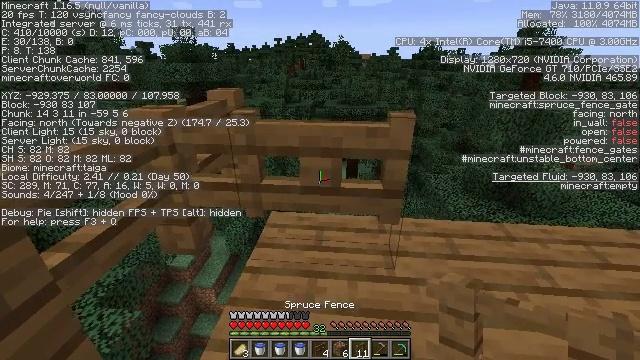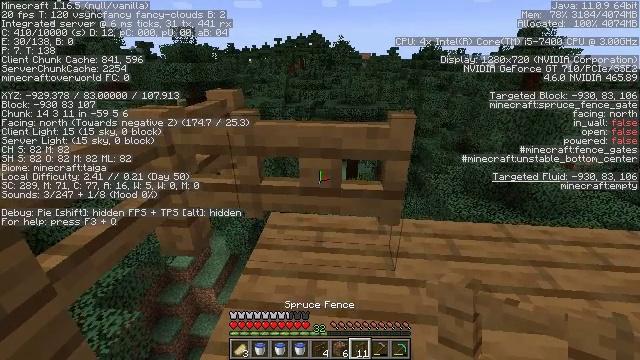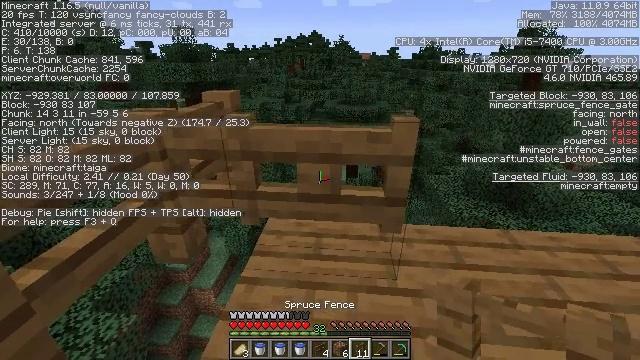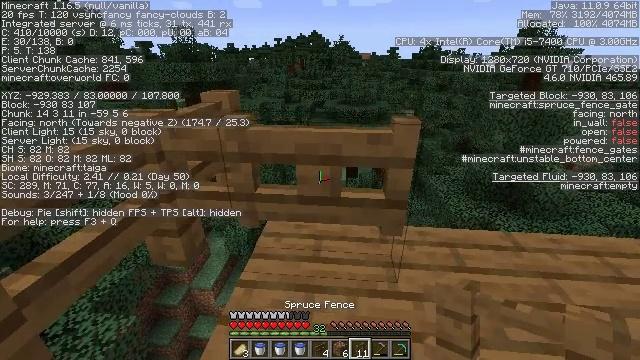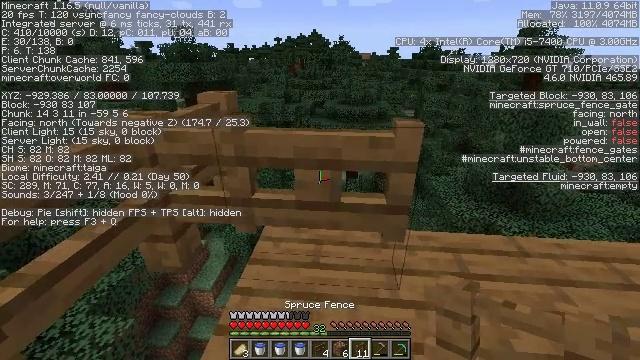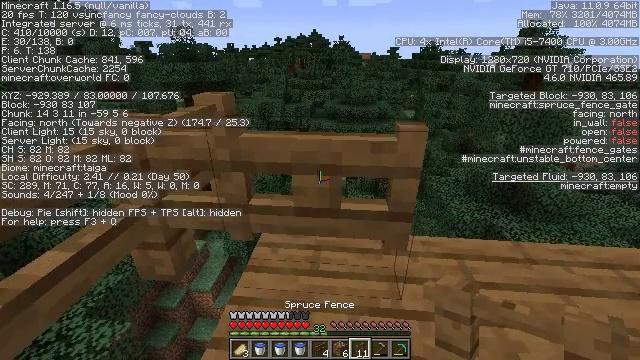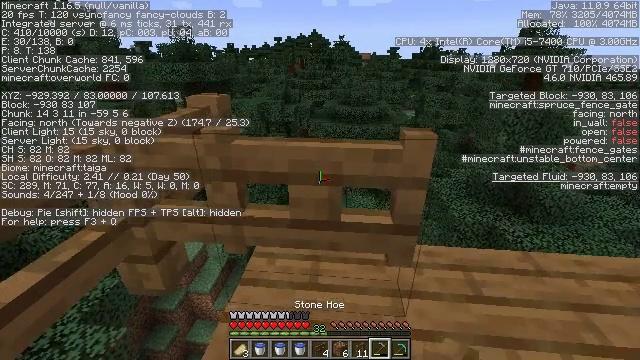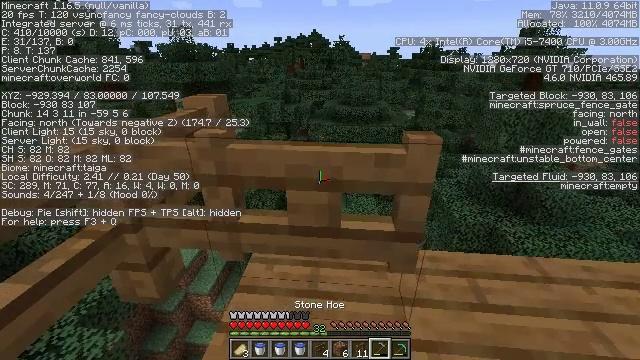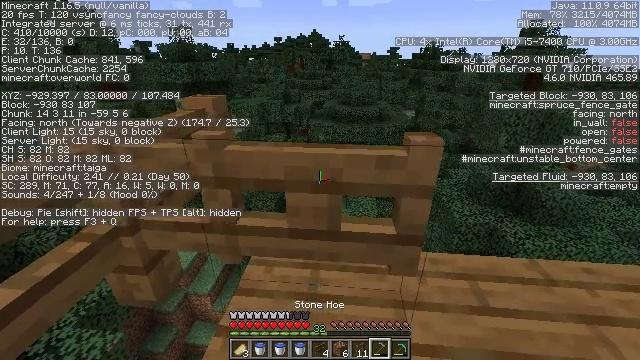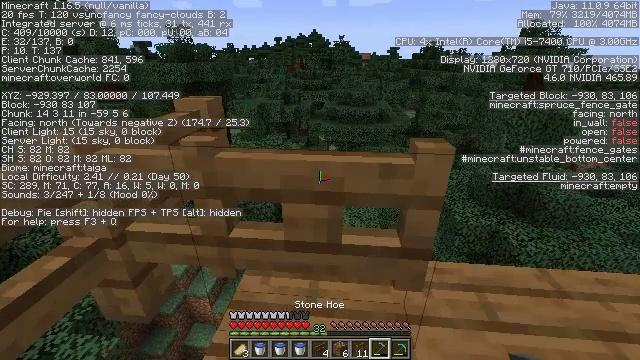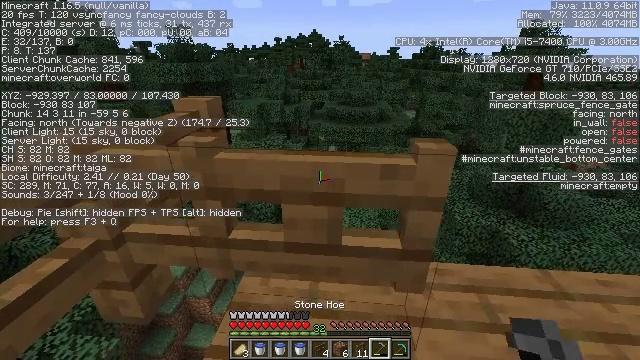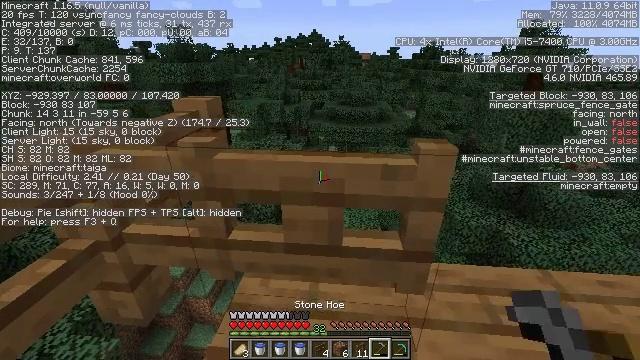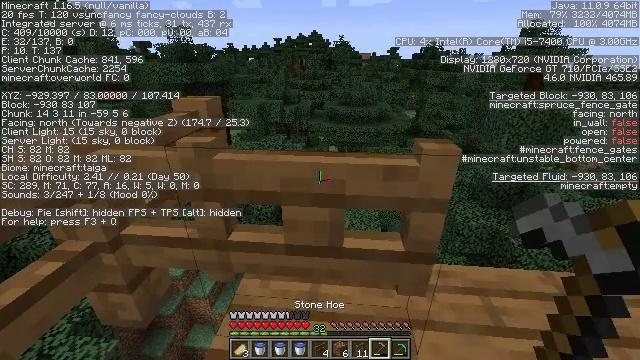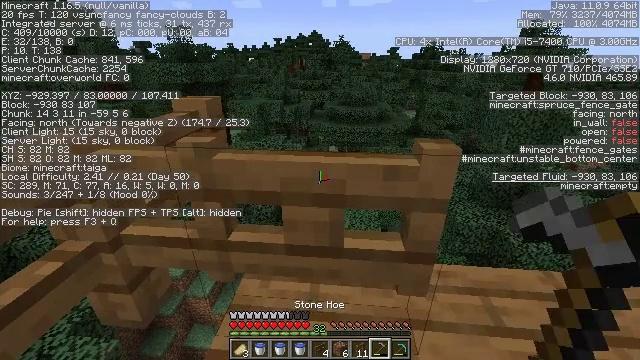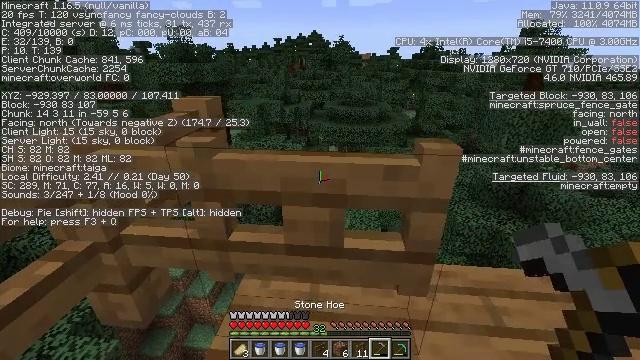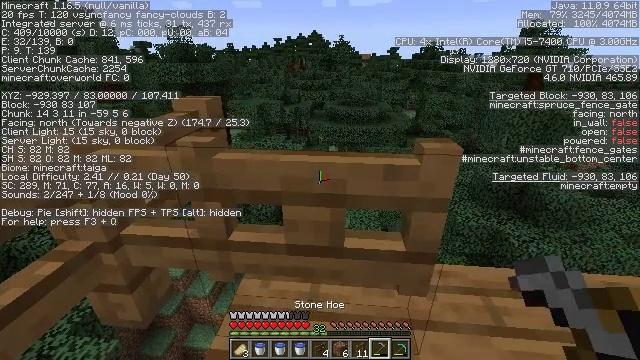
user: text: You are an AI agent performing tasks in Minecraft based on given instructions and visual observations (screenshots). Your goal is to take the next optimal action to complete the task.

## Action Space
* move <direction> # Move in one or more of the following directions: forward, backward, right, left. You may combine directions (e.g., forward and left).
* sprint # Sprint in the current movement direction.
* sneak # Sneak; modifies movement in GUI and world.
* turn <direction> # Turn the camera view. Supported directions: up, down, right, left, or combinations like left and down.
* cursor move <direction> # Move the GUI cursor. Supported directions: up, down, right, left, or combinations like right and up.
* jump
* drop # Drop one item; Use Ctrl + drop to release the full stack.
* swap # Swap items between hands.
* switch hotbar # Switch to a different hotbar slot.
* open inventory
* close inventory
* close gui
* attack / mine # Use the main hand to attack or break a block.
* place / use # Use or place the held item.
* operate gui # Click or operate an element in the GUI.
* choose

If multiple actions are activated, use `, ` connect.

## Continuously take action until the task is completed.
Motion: motion action
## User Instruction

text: Break the spruce fence gate to collect it.
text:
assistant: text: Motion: move forward, sneak
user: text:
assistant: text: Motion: move forward, sneak
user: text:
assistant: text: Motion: move forward, sneak
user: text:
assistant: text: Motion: move forward, sneak
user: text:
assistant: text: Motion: move forward, sneak
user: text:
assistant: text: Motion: move forward, sneak
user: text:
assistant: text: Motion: move forward, sneak
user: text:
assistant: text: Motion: move forward, sneak
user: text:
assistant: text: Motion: sneak
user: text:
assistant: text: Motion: sneak
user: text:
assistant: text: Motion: sneak
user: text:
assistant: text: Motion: sneak
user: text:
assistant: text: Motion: sneak
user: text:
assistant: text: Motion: sneak
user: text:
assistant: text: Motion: sneak
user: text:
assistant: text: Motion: sneak
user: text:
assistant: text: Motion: sneak
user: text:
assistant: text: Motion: sneak
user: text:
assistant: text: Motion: sneak, open inventory
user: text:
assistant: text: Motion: sneak, open inventory
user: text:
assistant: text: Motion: no_op
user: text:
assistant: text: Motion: no_op
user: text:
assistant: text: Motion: no_op
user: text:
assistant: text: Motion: no_op
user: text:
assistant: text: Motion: no_op
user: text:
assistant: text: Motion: turn right
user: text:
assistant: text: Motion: turn right
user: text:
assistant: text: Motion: turn right
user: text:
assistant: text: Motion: turn right
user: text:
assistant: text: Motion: turn right and down